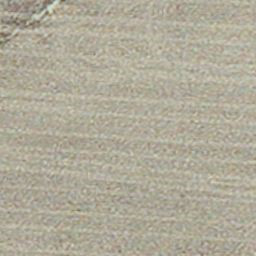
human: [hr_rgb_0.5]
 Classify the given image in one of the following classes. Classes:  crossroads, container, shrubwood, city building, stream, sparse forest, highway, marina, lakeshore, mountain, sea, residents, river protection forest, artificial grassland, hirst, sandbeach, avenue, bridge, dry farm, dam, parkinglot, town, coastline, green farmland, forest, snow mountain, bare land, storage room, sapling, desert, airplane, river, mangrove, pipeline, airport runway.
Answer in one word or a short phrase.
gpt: dry farm